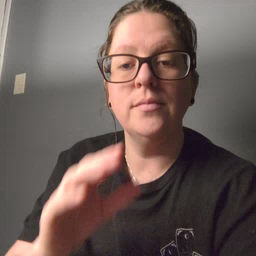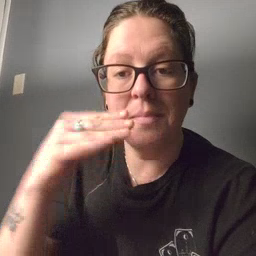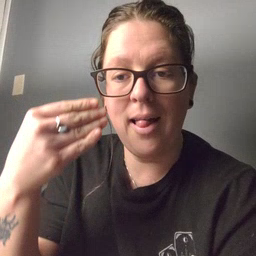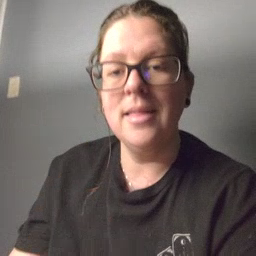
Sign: smile